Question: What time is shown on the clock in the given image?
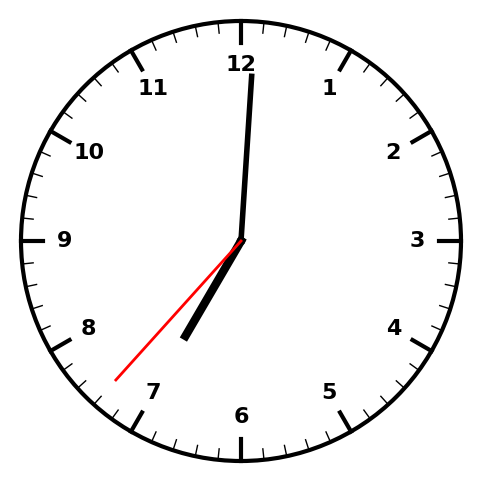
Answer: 07:00:37